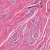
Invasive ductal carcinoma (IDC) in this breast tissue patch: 0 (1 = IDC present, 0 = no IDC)